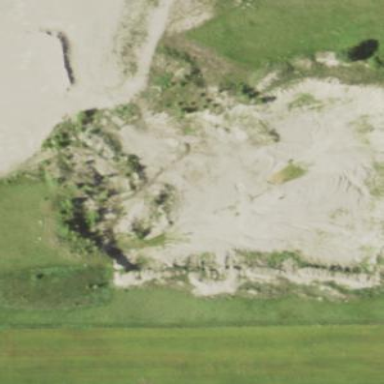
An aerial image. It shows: Quarry used for extracting gravel and sand resources.